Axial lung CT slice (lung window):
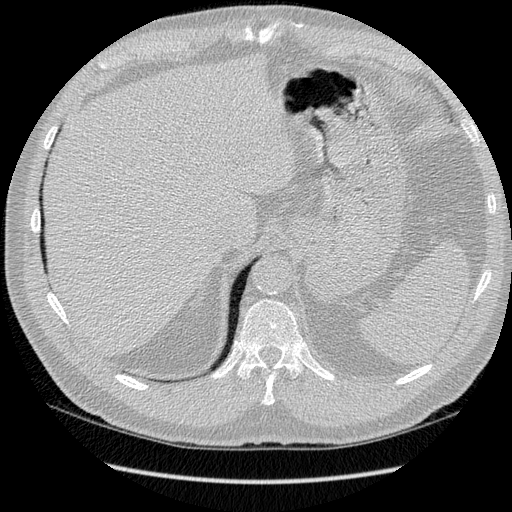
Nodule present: no